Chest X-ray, PA view. Patient: 40 years old, sex M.
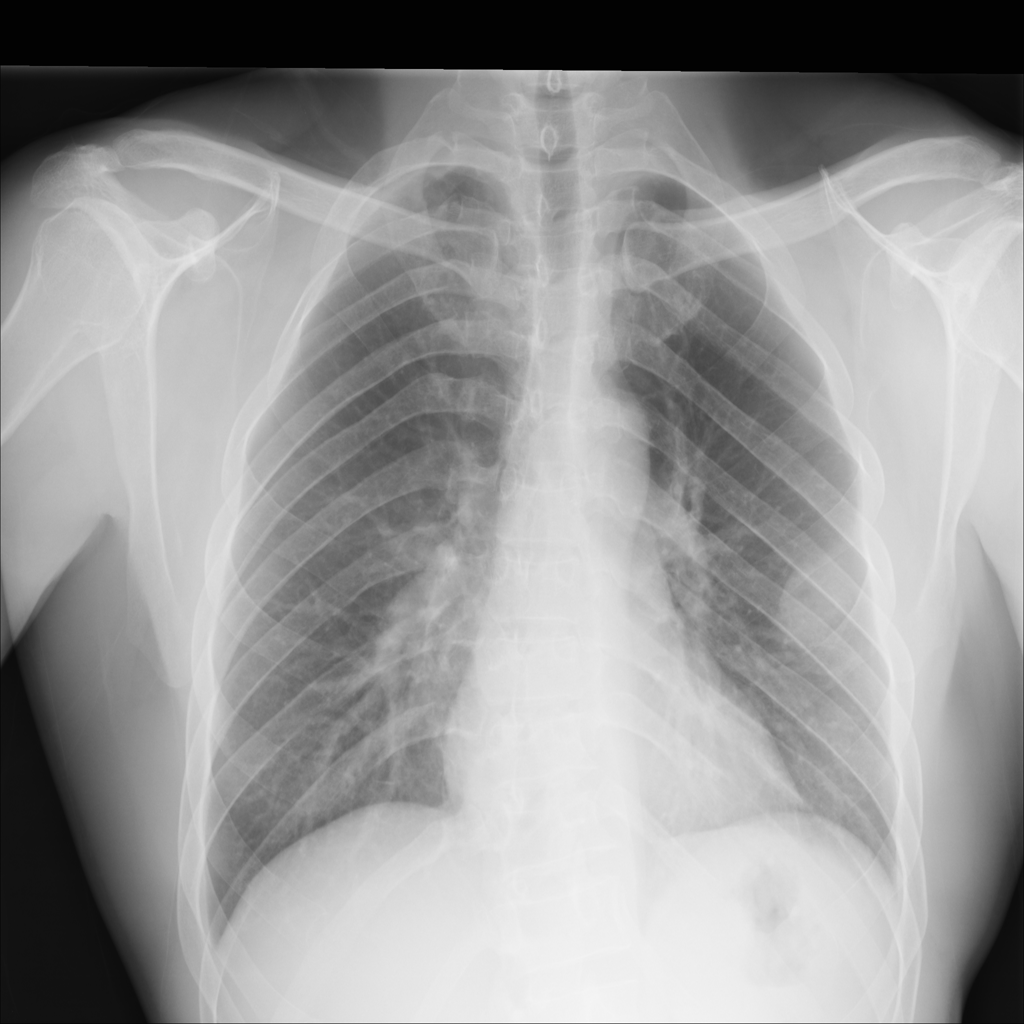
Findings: Mass